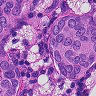
Metastatic tissue present: yes